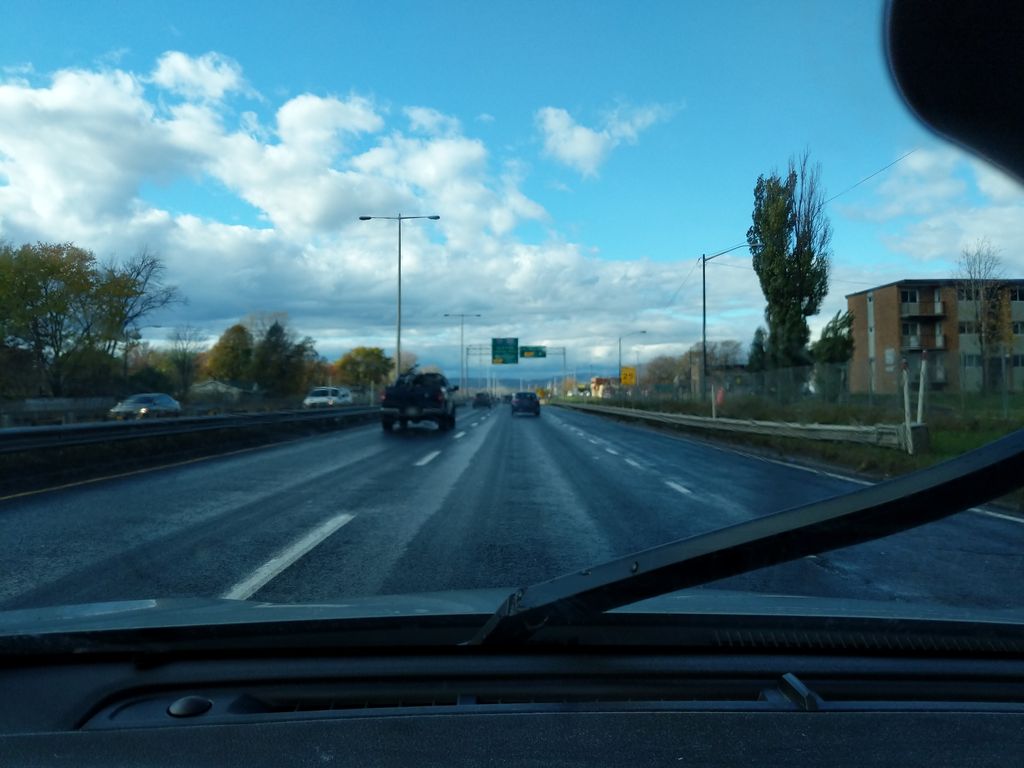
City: quebec_city